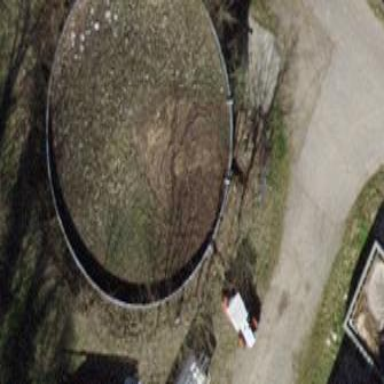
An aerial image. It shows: Silo.